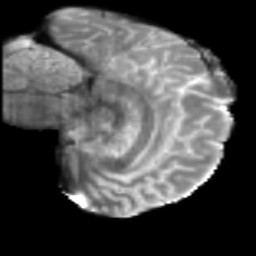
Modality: T2w
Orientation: sagittal
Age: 46
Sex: male
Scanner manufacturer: siemens
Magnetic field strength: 3 T
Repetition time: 5 s
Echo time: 0.092 s